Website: home-depot
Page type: delivery-shipping
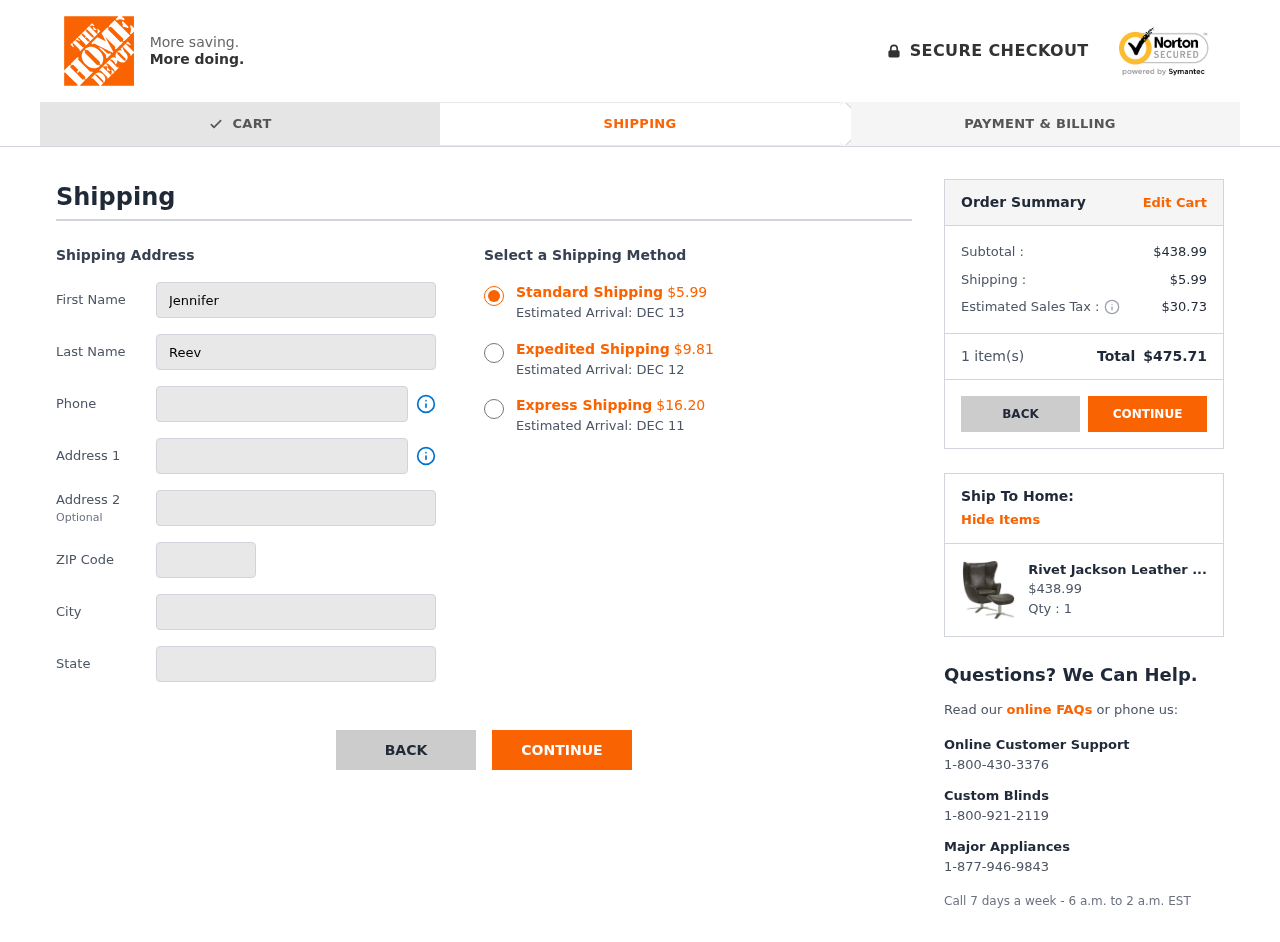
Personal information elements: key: PII_CITY
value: Port John
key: PII_FIRSTNAME
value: Jennifer
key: PII_LASTNAME
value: Reeves
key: PII_PHONE
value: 6437584972
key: PII_POSTCODE
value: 30216
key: PII_STATE
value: North Carolina
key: PII_STREET
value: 559 Miles Ranch
Product elements: key: PRODUCT1_NAME
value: Rivet Jackson Leather Swivel Chair and Ottoman,
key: PRODUCT1_PRICE
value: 438.99
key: PRODUCT1_QUANTITY
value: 1
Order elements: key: ORDER_SHIPPING_COST_STANDARD
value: $5.99
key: ORDER_DELIVERY_DATE
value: DEC 13
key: ORDER_SHIPPING_COST_EXPEDITED
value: $9.81
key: ORDER_DELIVERY_DATE_EXPEDITED
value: DEC 12
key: ORDER_SHIPPING_COST_EXPRESS
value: $16.20
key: ORDER_DELIVERY_DATE_EXPRESS
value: DEC 11
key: ORDER_SUBTOTAL
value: $438.99
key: ORDER_SHIPPING_COST
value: $5.99
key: ORDER_TAX
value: $30.73
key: ORDER_NUM_ITEMS
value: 1
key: ORDER_TOTAL
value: $475.71